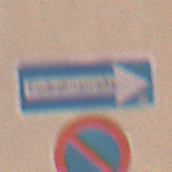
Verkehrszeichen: EinbahnstrasseRechtsweisend
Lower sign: EingeschraenktesHalteverbot
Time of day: Midday
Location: Outdoor (Urban)
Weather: PartlyCloudy
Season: NotSpecified
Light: Natural